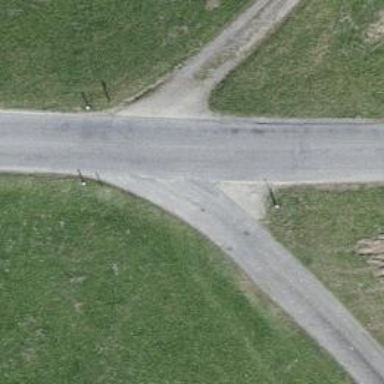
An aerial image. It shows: Unclassified road.